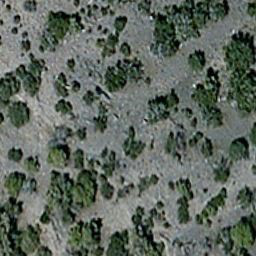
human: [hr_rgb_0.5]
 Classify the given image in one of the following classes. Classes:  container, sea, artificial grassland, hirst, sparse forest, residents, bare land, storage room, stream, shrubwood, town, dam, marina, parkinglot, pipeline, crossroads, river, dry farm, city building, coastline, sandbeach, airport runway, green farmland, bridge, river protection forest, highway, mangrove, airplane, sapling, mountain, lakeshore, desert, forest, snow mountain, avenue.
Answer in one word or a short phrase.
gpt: sparse forest